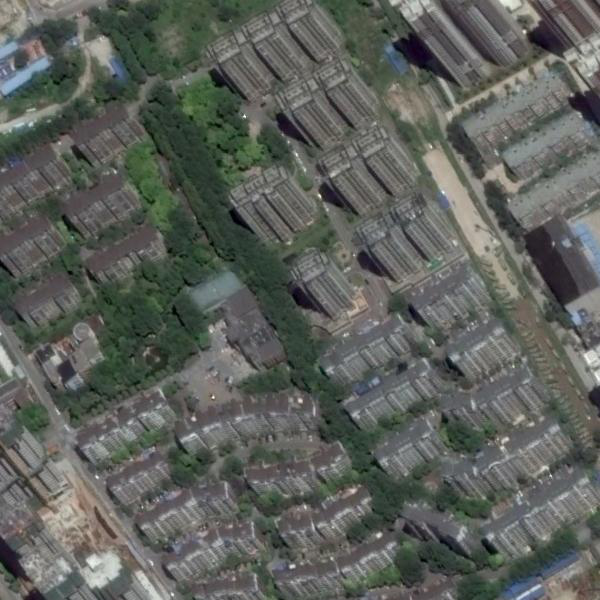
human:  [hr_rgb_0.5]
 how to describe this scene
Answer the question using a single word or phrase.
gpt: commercial